Interaction volume radius: 5 \u00c5
Interaction volume height: 10 \u00c5
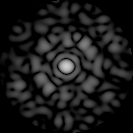
Disorder parameter: 0.8346